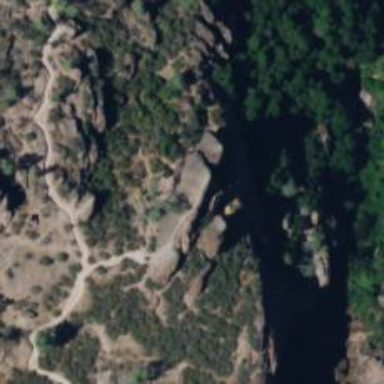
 situated at the peak of natural formation."